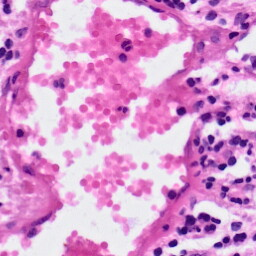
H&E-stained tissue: Lung